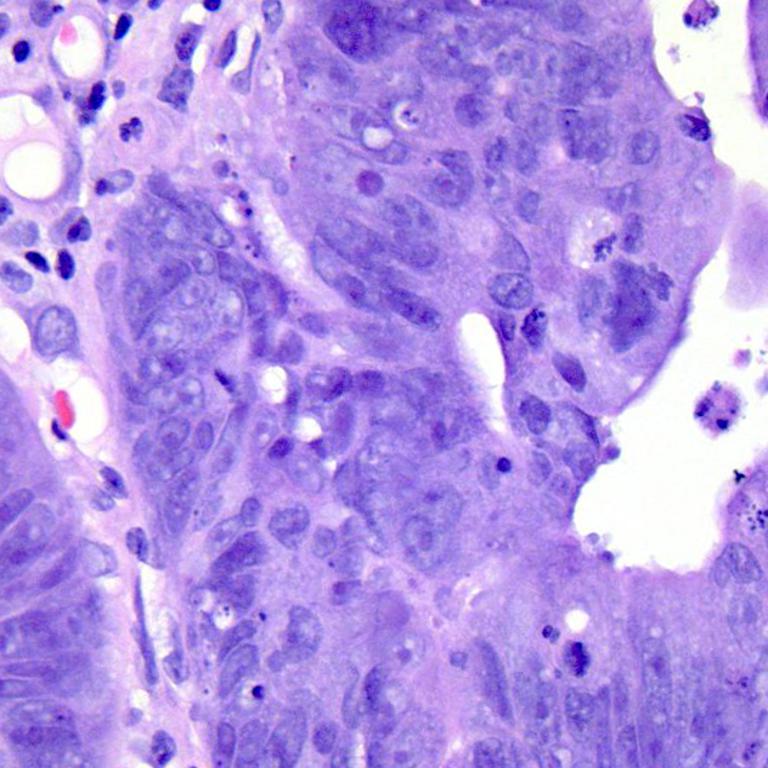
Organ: colon
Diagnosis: adenocarcinomas